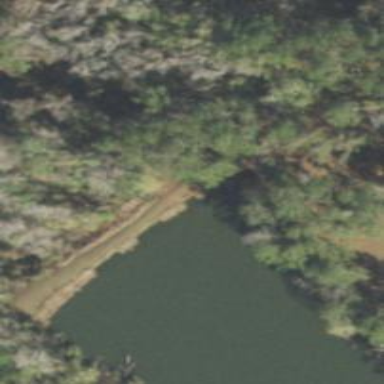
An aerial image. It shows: Dam across waterway.